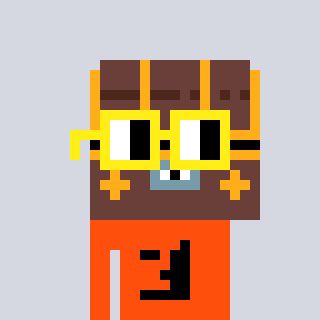
a pixel art character with square yellow glasses, a treasure chest-shaped head and a orange-colored body on a cool background